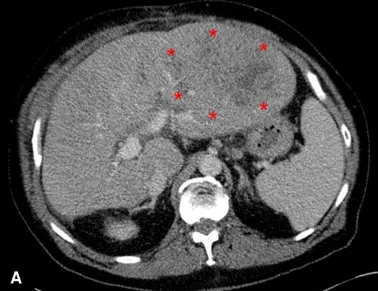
Contrast-enhanced CT scans before initiation of ICI therapy and as interim examination after 3 cycles of atezolizumab / bevacizumab treatment. Both intrahepatic (A + C) and intrapulmonary (B + D) HCC metastases are marked in colour. (A) Pretherapeutic axially reconstructed abdominal CT scan showing a large recurrence of HCC in the left liver lobe.
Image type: radiology (ct)